Question: Can anyone please help me? I'm a newbie on PHP so please understand.
Here's my code.
'''
$query="SELECT MAX(mid) as mid, ticketno FROM tbl_message GROUP BY ticketno";
$result=mysql_query($query);
while($row = mysql_fetch_array($result)){
echo $row['mid'];
echo $row['ticketno'];
}
'''
DISPLAYS THIS
'''
- mid ticketno
- 2-------21510
- 1-------24693
- 4-------24693
'''
WHAT I WANT
'''
- mid ticketno
- 2-------21510
- 4-------24693
'''
My database :

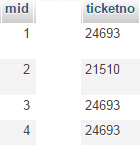
Answer: Okay so basically I just changed varchar to int (type of TICKETNO)
then it returns the most latest ticketno.
I used this query
'''
$query="SELECT MAX(mid) as mid, ticketno FROM tbl_message GROUP BY ticketno";
'''
i used MAX() to return only the latest ticket no and GROUP BY ticketno so that it would return the other unique ticket no.
I guess varchar reads spaces.